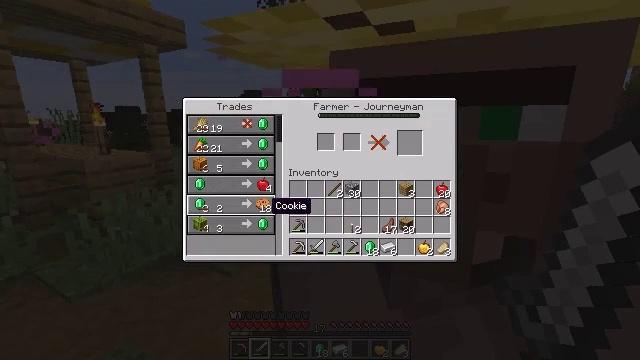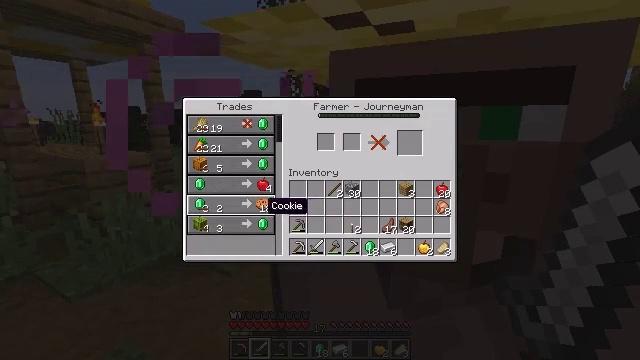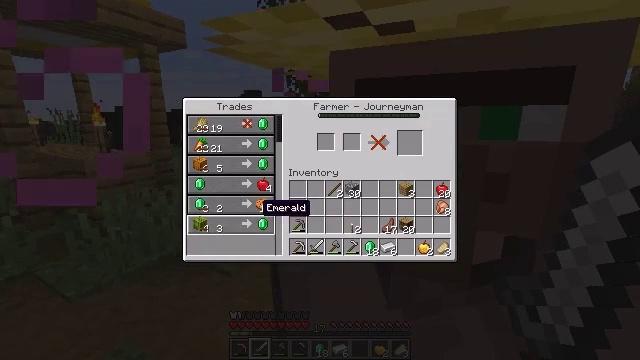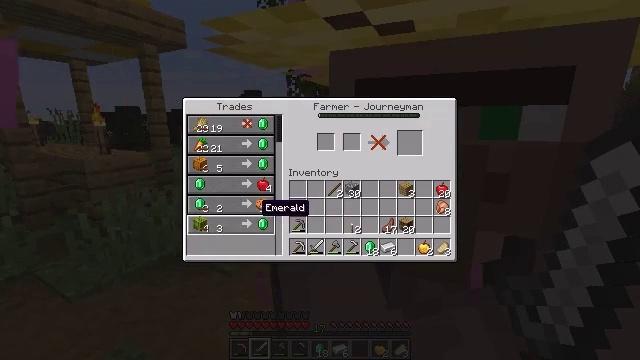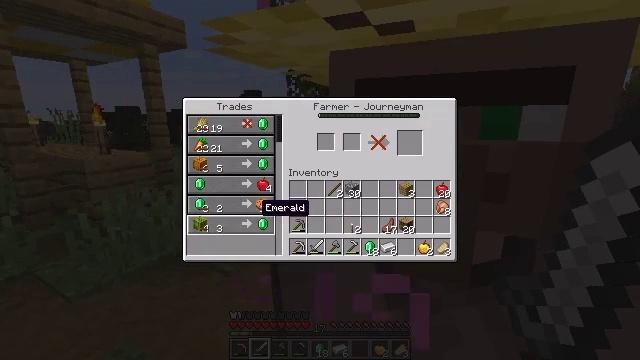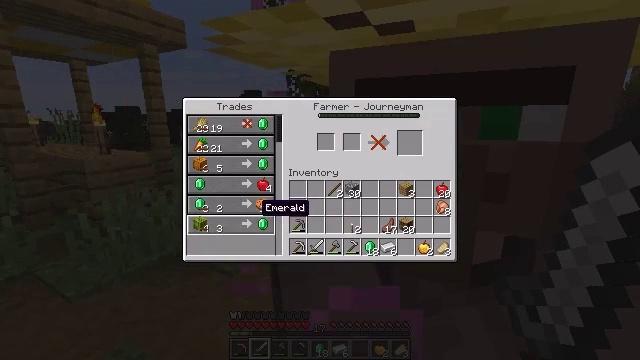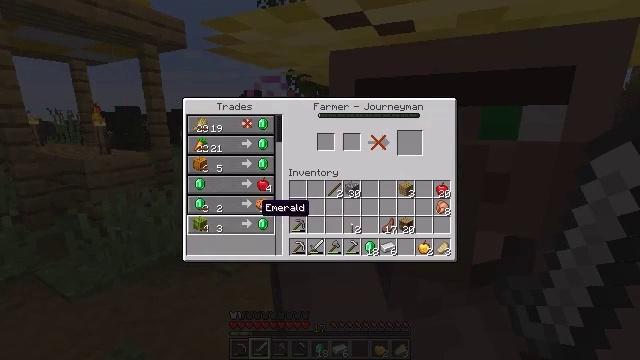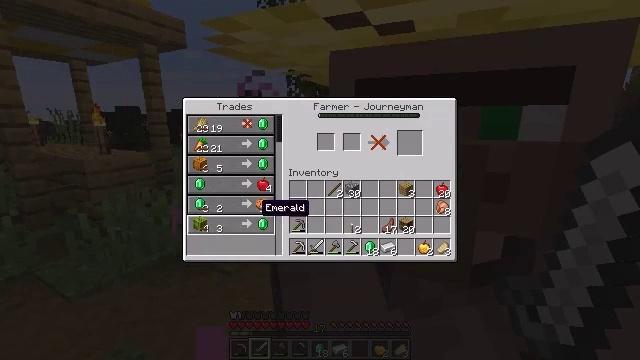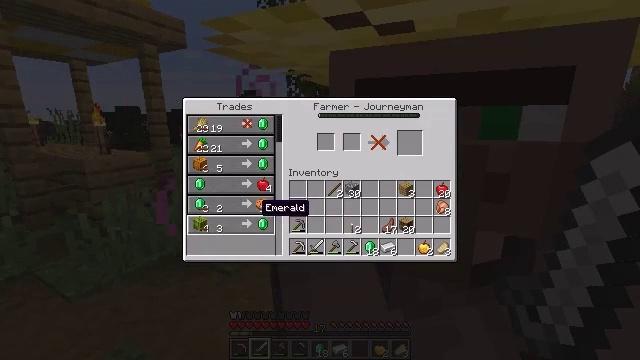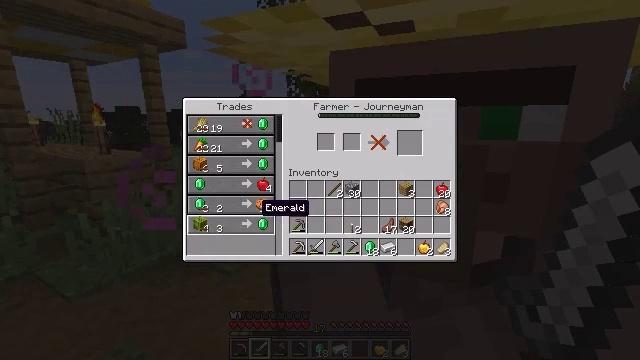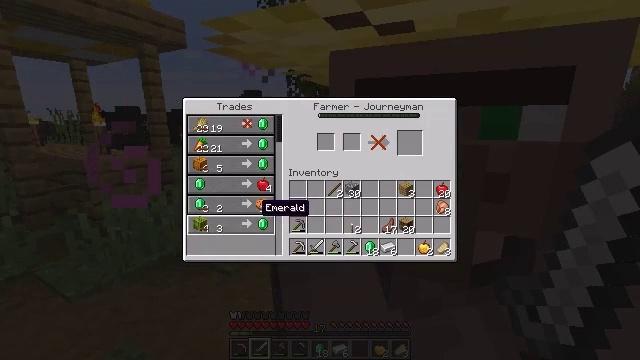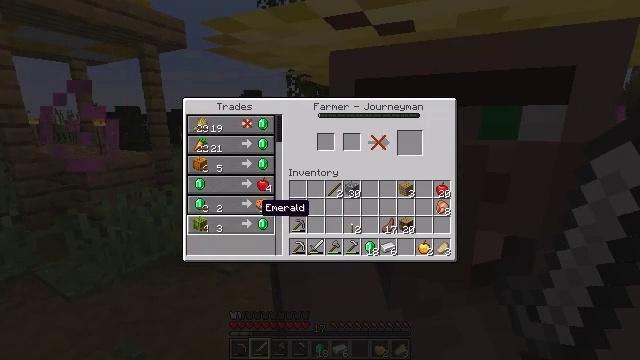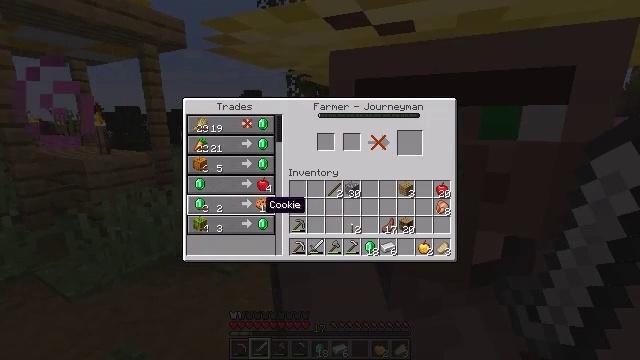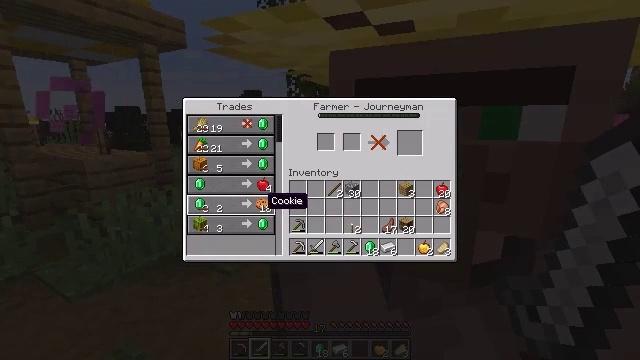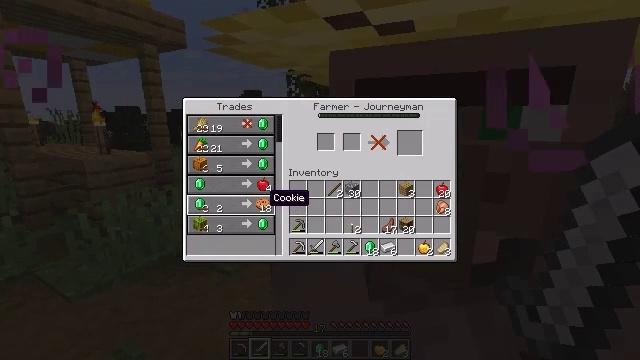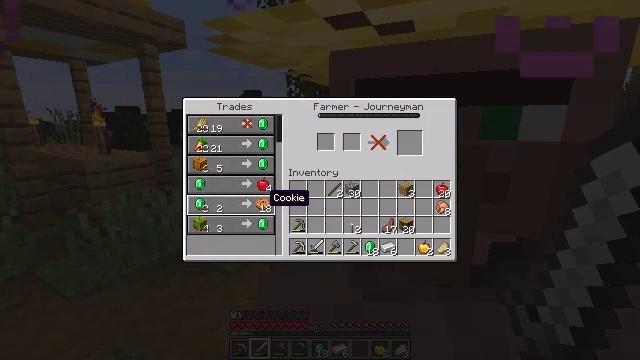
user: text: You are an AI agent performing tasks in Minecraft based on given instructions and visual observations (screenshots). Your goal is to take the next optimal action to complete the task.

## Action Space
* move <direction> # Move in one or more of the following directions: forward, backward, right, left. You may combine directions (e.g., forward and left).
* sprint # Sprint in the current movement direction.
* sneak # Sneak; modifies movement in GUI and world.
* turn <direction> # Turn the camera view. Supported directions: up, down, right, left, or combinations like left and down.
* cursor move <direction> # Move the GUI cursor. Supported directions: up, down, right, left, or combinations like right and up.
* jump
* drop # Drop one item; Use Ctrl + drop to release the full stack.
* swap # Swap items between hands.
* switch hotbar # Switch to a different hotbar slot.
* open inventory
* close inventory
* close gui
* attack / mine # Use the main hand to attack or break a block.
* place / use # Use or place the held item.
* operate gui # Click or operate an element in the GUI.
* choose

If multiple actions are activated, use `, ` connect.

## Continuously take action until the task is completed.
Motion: motion action
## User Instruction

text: Make a cookie in the crafting table.
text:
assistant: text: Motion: no_op
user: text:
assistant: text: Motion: no_op
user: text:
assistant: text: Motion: no_op
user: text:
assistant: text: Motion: no_op
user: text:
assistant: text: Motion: no_op
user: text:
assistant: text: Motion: no_op
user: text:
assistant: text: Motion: no_op
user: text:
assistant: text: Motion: no_op
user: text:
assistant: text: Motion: no_op
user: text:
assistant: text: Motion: no_op
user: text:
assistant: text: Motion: no_op
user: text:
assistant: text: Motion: no_op
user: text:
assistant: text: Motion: no_op
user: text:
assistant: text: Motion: no_op
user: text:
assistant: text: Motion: no_op
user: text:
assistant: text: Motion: no_op
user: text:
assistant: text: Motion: no_op
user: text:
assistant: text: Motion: no_op
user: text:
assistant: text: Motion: no_op
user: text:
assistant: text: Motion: no_op
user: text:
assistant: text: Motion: no_op
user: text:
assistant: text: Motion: no_op
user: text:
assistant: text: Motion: no_op
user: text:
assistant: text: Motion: no_op
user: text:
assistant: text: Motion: no_op
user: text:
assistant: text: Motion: no_op
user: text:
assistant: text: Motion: no_op
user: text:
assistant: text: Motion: no_op
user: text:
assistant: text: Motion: no_op
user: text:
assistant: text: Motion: no_op